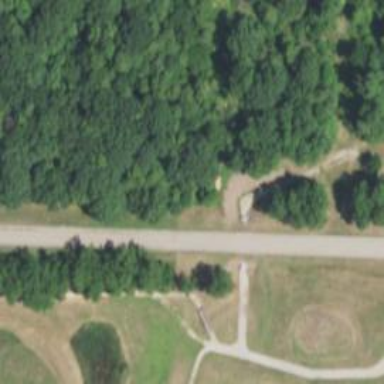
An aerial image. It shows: Path used for both walking and golf.